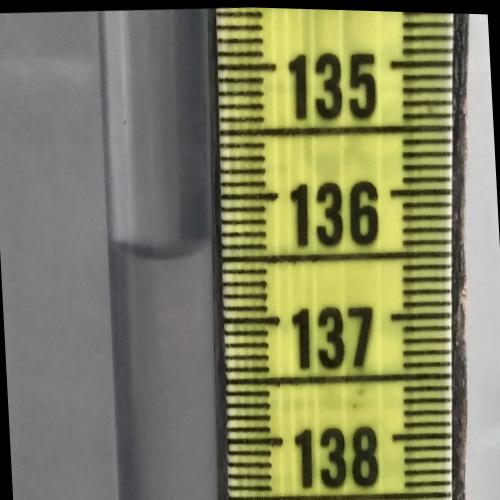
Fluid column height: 136.5 cm